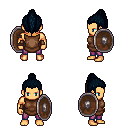
a pixel art fantasy rpg character, male body template, human, tanned skin, brown tunic, magenta pants, raven long topknot hairstyle, cloth bracers, shield, four views (front, back, left, right), 2x2 character sprite sheet, small pixel art, hard edges, no anti-aliasing